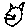
Label: cat